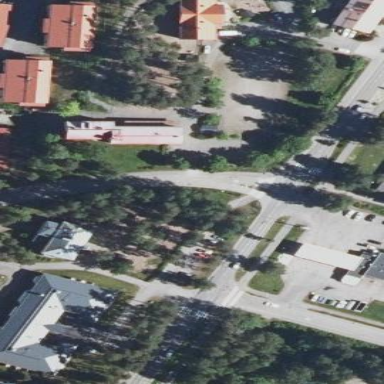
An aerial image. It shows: School.